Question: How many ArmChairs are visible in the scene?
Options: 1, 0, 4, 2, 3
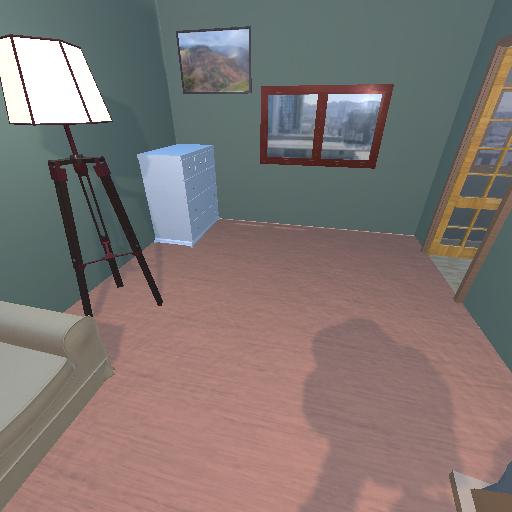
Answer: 1